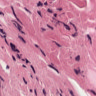
Metastatic tissue present: no